Question: I am trying to find a way to convert an xml file to a csv file with Python. I would like to do it so that the script will parse the xml file with each alarm (please see the xml snippet below).
So it would make an xls file with columns for 'eventType', 'probableCause', 'description', and 'severities' kind of similar to this format:

The code I have doesn't work, it only updates the column names.
XML sample:
'''
<?xml version="1.0" encoding="UTF-8"?>
<faults version="1" xmlns="urn:nortel:namespaces:mcp:faults" xmlns:xsi="http://www.w3.org/2001/XMLSchema-instance" xsi:schemaLocation="urn:nortel:namespaces:mcp:faults NortelFaultSchema.xsd ">
<family longName="1OffMsgr" shortName="OOM"/>
<family longName="ACTAGENT" shortName="ACAT">
<logs>
<log>
<eventType>RES</eventType>
<number>1</number>
<severity>INFO</severity>
<descTemplate>
<msg>Accounting is enabled upon this NE.</msg>
</descTemplate>
<note>This log is generated when setting a Session Manager's AM from &lt;none&gt; to a valid AM.</note>
<om>On all instances of this Session Manager, the &lt;NE_Inst&gt;:&lt;AM&gt;:STD:acct OM row in the StdRecordStream group will appear and start counting the recording units sent to the configured AM.
On the configured AM, the &lt;NE_inst&gt;:acct OM rows in RECSTRMCOLL group will appear and start counting the recording units received from this Session Manager's instances.
</om>
</log>
<log>
<eventType>RES</eventType>
<number>2</number>
<severity>ALERT</severity>
<descTemplate>
<msg>Accounting is disabled upon this NE.</msg>
</descTemplate>
<note>This log is generated when setting a Session Manager's AM from a valid AM to &lt;none&gt;.</note>
<action>If you do not intend for the Session Manager to produce accounting records, then no action is required. If you do intend for the Session Manager to produce accounting records, then you should set the Session Manager's AM to a valid AM.</action>
<om>On all instances of this Session Manager, the &lt;NE_Inst&gt;:&lt;AM&gt;:STD:acct OM row in the StdRecordStream group that matched the previous datafilled AM will disappear.
On the previously configured AM, the &lt;NE_inst&gt;:acct OM rows in RECSTRMCOLL group will disappear.
</om>
</log>
</logs>
</family>
<family longName="ACODE" shortName="AC">
<alarms>
<alarm>
<eventType>ADMIN</eventType>
<number>1</number>
<probableCause>INFORMATION_MODIFICATION_DETECTED</probableCause>
<descTemplate>
<msg>Configured data for audiocode server updated: $1</msg>
<param>
<num>1</num>
<description>AudioCode configuration data got updated</description>
<exampleValue>acgwy1</exampleValue>
</param>
</descTemplate>
<manualClearable></manualClearable>
<correctiveAction>None. Acknowledge/Clear alarm and deploy the audiocode server if appropriate.</correctiveAction>
<alarmName>Audiocode Server Updated</alarmName>
<severities>
<severity>MINOR</severity>
</severities>
</alarm>
<alarm>
<eventType>ADMIN</eventType>
<number>2</number>
<probableCause>CONFIG_OR_CUSTOMIZATION_ERROR</probableCause>
<descTemplate>
<msg>Deployment for audiocode server failed: $1. Reason: $2.</msg>
<param>
<num>1</num>
<description>AudioCode Name</description>
<exampleValue>audcod</exampleValue>
</param>
<param>
<num>2</num>
<description>AudioCode Deployment failed reason</description>
<exampleValue>Failed to parse audiocode configuration data</exampleValue>
</param>
</descTemplate>
<manualClearable></manualClearable>
<correctiveAction>Check the configuration of audiocode server. Acknowledge/Clear alarm and deploy the audiocode server if appropriate.</correctiveAction>
<alarmName>Audiocode Server Deploy Failed</alarmName>
<severities>
<severity>MINOR</severity>
</severities>
</alarm>
</alarms>
</family>
</faults>
'''
What I've tried (small sample):
'''
from logging import root
from xml.etree import ElementTree
import os
import csv
tree = ElementTree.parse('Fault.xml')
sitescope_data = open('Out.csv', 'w', newline='', encoding='utf-8')
csvwriter = csv.writer(sitescope_data)
col_names = ['eventType', 'probableCause', 'description']
csvwriter.writerow(col_names)
root = tree.getroot()
for eventData in root.findall('alarms'):
event_data = []
event = eventData.find('alarm')
event_id = event.find('eventType')
if event_id != None :
event_id = event_id.text
event_data.append(event_id)
csvwriter.writerow(event_data)
sitescope_data.close()
'''
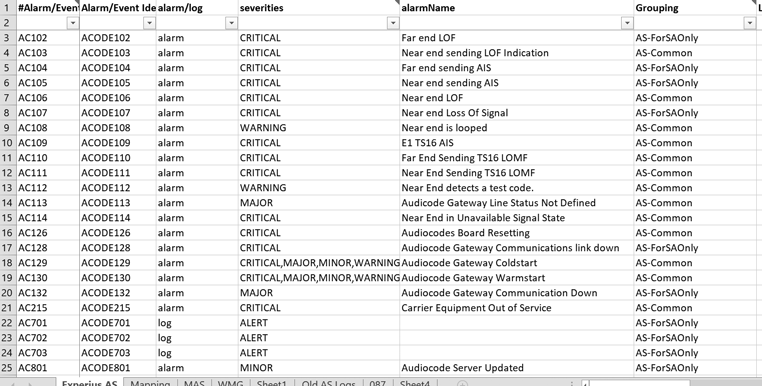
Answer: '''
root = tree.getroot()
def get_uri(elem):
if elem.tag[0] == "{":
uri, ignore, tag = elem.tag[1:].partition("}")
return f"{{{uri}}}"
return ""
uri = get_uri(root)
def recurse(root):
for child in root:
recurse(child)
print(child.tag)
for event in root.findall(f'{uri}alarm'):
event_data = []
event_id = event.find(f'{uri}eventType')
if event_id != None :
event_id = event_id.text
event_data.append(event_id)
probableCause = event.find(f'{uri}probableCause')
if probableCause != None:
probableCause = probableCause.text
event_data.append(probableCause)
severities = event.find(f'{uir}severities')
if severities:
severity_data = ','.join([sv.text for sv in severities.findall('f{uri}severity')])
event_data.append(severity_data)
else:
event_data.append("")
csvwriter.writerow(event_data)
recurse(root)
'''
To things to note:
1. Use recursion to walk through XML
2. The print statement will show you that your tags each have {urn:nortel:namespaces:mcp:faults} coming from the xmlns attribute in the root which is probably most of what was tripping you up. I added a function to get this "uri" text and prepend it to each tag.
3. you will want to be appending more than one column each time you write to csv